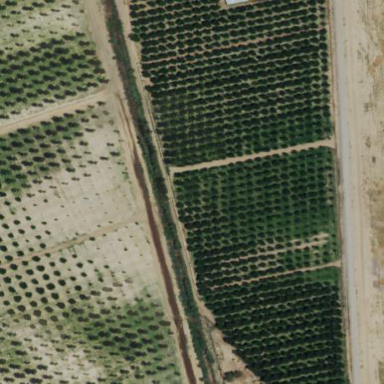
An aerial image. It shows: Orchard.